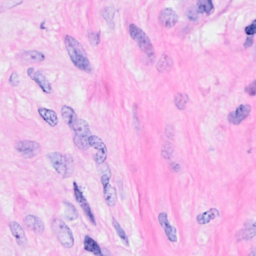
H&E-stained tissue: Breast